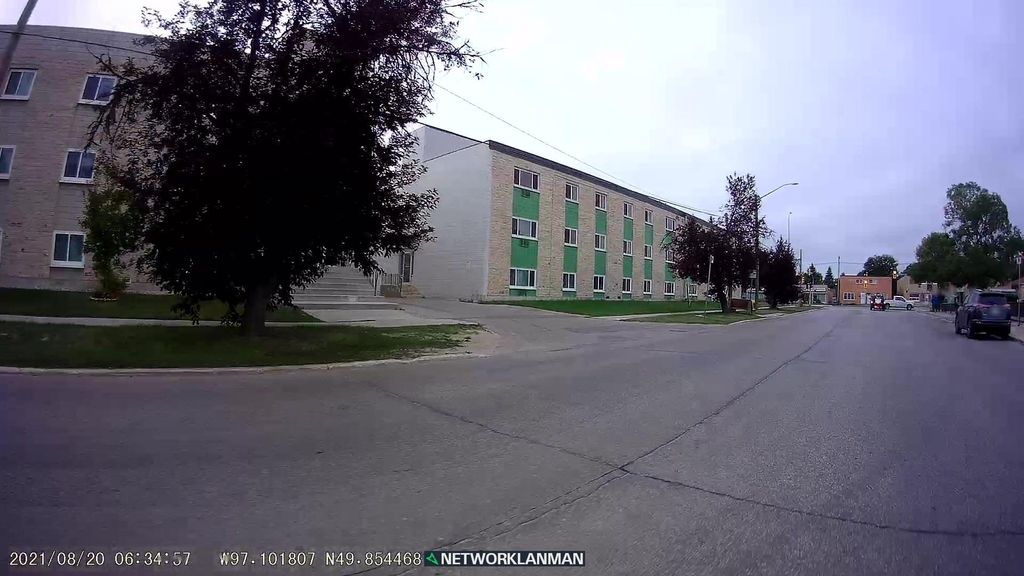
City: winnipeg